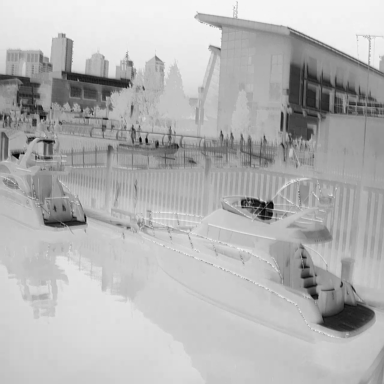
There are three canoes in the infrared image.